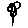
Label: flower